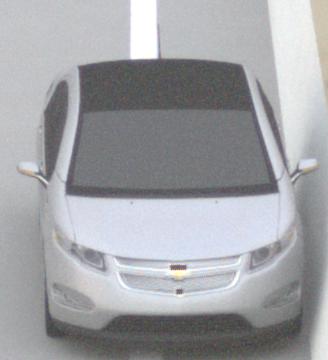
Make: Chevrolet
Model: Volt
Detailed model: Volt
Model produced from: 2011/11
Model produced until: 2014/08
Doors: 5
Color: white
Road condition: dry road
Daytime: sunrise or sunset
Contrast: low contrast